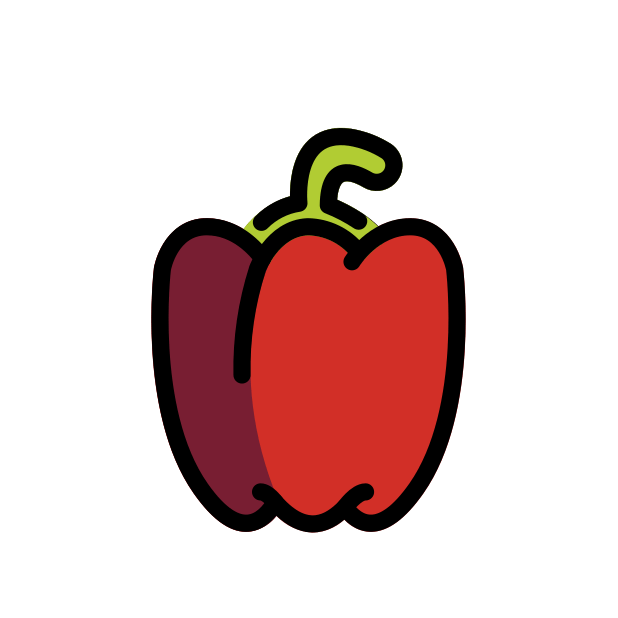
bell pepper